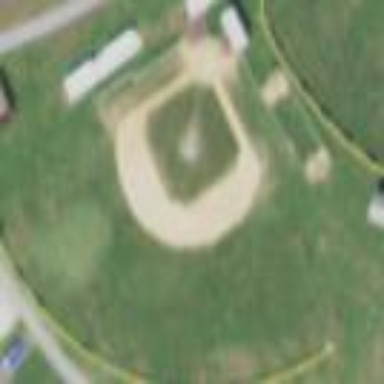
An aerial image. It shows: Baseball pitch for leisure and sports activities.